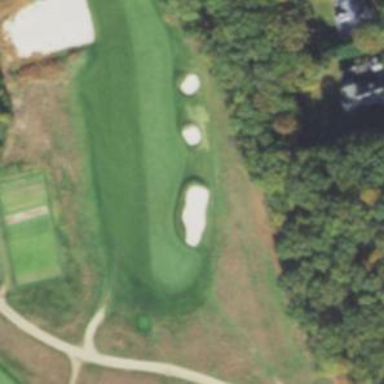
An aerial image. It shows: View of golf hole.